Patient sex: M
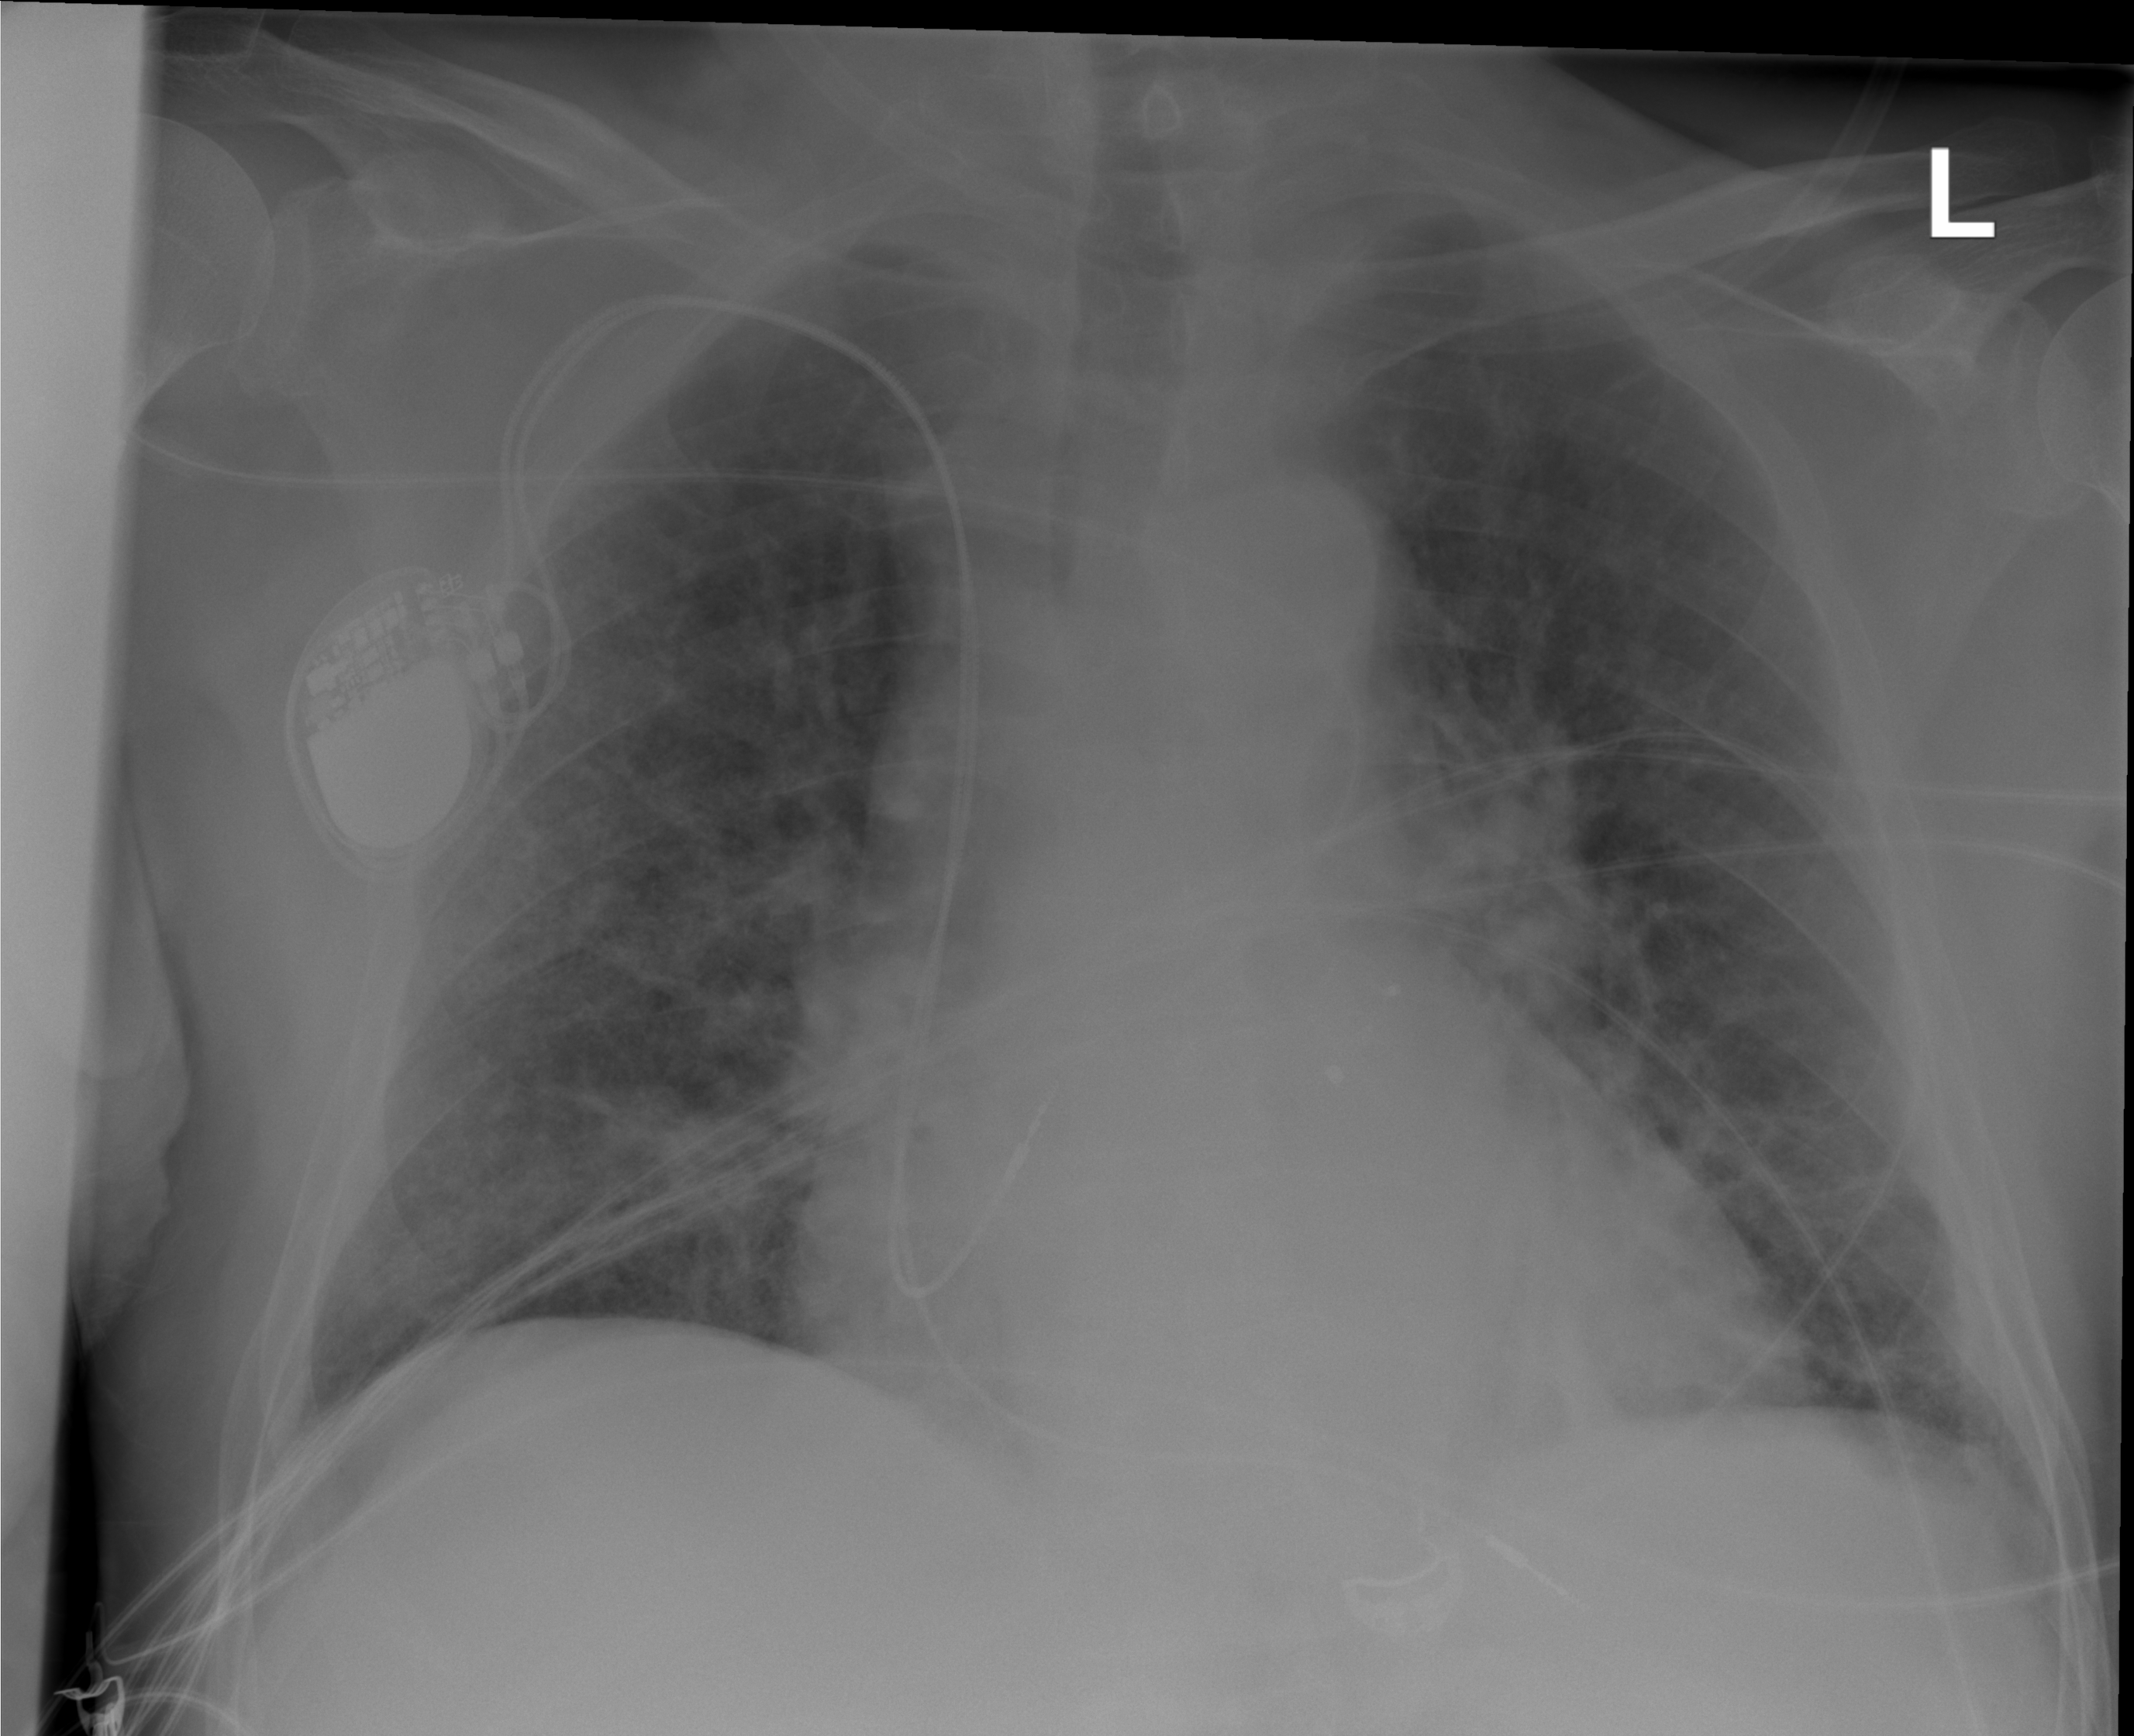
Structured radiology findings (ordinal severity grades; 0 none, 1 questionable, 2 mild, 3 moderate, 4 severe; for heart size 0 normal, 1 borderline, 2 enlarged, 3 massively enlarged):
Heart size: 2
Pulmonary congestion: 2
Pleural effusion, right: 0
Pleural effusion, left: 0
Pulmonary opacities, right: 0
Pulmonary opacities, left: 0
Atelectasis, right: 0
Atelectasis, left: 2